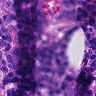
Metastatic tissue present: no